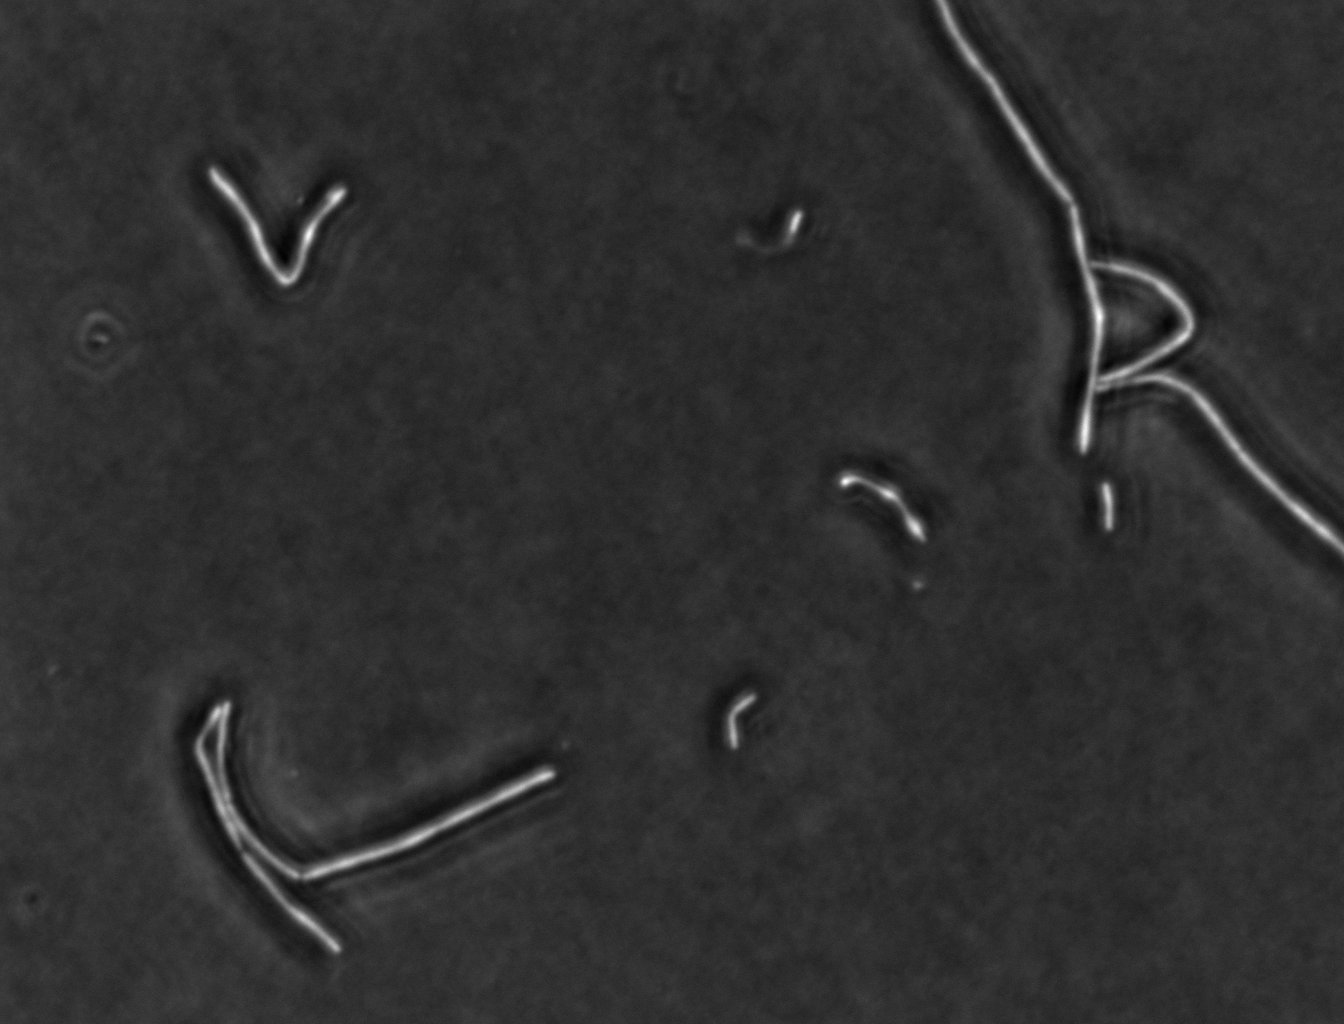
Phase contrast microscopy, 60x objective, 3 h incubation, 1.5% agar